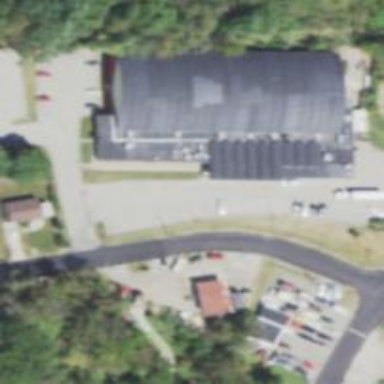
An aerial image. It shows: Building housing bowling alley.